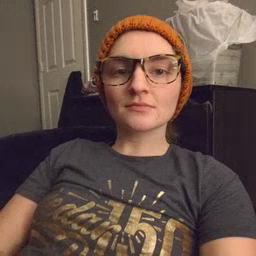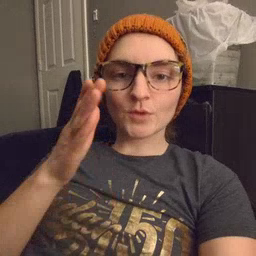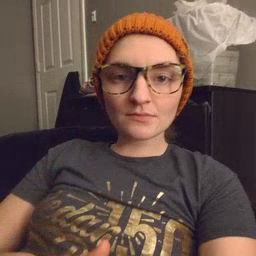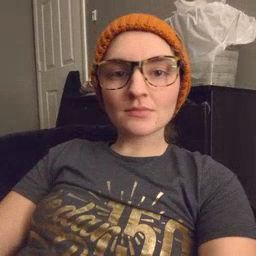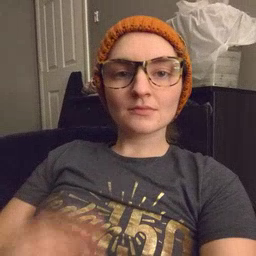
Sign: person